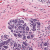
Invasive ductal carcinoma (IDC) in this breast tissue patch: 0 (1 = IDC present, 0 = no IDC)